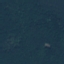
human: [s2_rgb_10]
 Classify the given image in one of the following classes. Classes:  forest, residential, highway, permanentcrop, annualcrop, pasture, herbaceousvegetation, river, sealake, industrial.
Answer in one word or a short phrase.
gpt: Forest